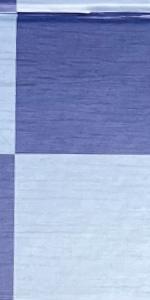
Label: Empty